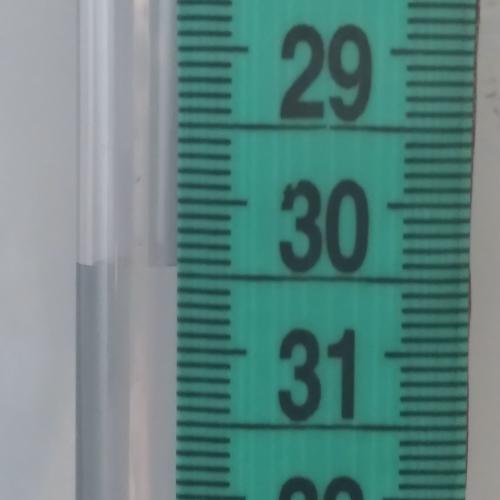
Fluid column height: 30.5 cm